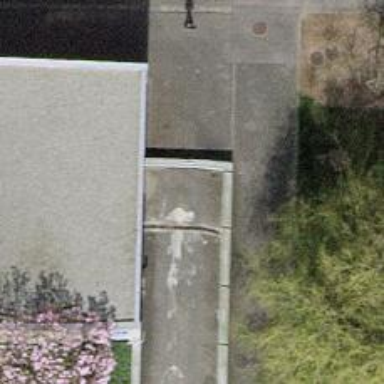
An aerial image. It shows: Driveway tunnel that serves as roadway.